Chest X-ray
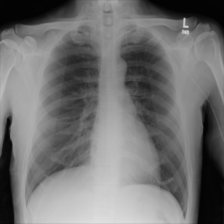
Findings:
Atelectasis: negative
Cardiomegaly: negative
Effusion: negative
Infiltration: negative
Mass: negative
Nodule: negative
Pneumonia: negative
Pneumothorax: negative
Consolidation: negative
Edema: negative
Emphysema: negative
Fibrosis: negative
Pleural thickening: negative
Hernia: negative